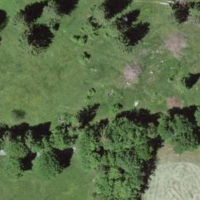
EUNIS habitat code: 23
Species observed at this site:
Lathyrus vernus